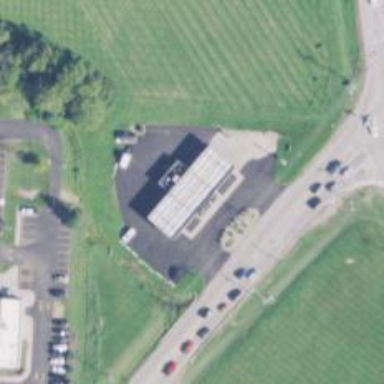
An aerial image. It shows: Convenience shop.